Current action and preconditions to check: path_clear

Your task: For each precondition in the list above, predict whether it will hold at this action.

Consider the current scene as observed from the mobile robot's camera, and analyze the predicted future states of all dynamic agents (e.g., people, animals, vehicles, or any moving entities) within the NEXT SECOND.

IMPORTANT: Only answer "very likely" if you are absolutely certain—based on strong, clear evidence—that a dynamic agent will violate the precondition in the predicted future state. Do NOT answer "very likely" for unlikely, ambiguous, or low-probability risks.

Ask yourself for each precondition: Is there a high probability, with clear and convincing evidence, that the predicted future states of any dynamic agent will interfere with the predicted future state of the currently executing action within the NEXT SECOND, causing that precondition to fail?

Assess the risk level based on these predictions. Use "likely" or "very likely" if motions create a clear risk of interference.

Use "neutral" or "improbable" if agents are nearby but their predicted paths are clearly diverging or non-conflicting.

Failure Risk Categories: "very improbable", "improbable", "neutral", "likely", "very likely"

Answer Format: Output ONLY the probability_of_failure value from these categories: "very improbable", "improbable", "neutral", "likely", "very likely"

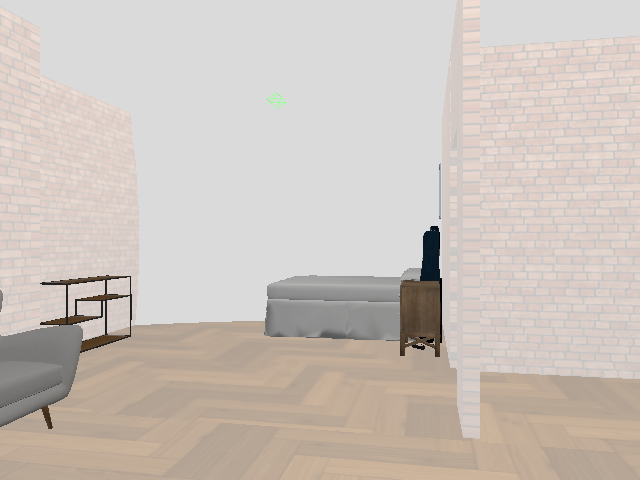

Answer: very improbable